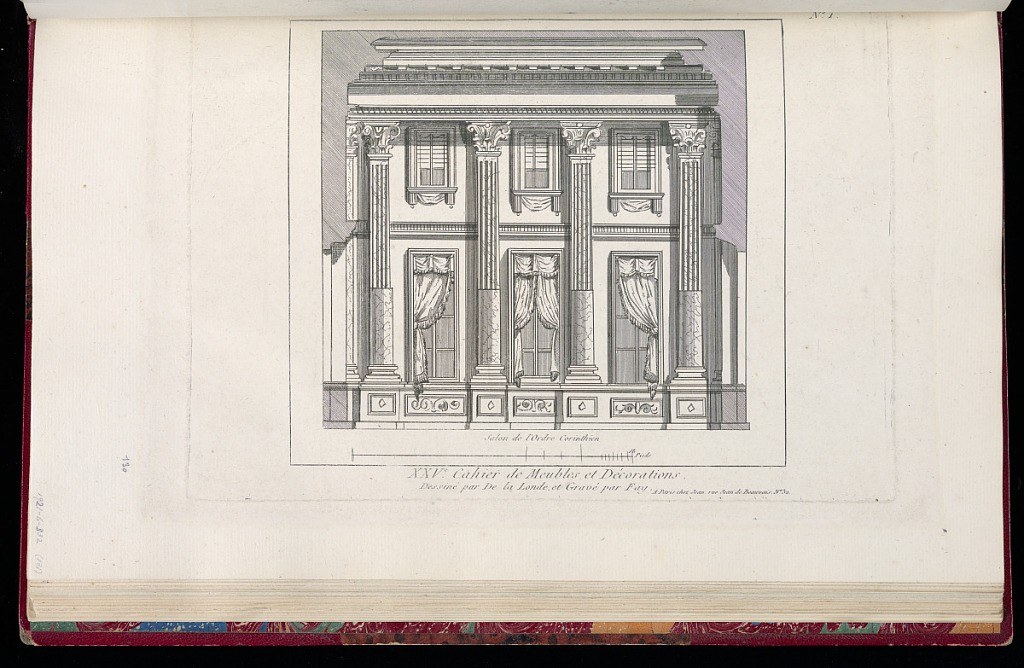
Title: Salon de l'Ordre Corinthien
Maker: Richard de Lalonde, French, active 1780–96
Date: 1780-1789
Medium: Etching on off-white laid paper
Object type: Print
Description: Design for a living room with fluted columns and Corinthian capitals interspersed with windows. The plate is numbered.